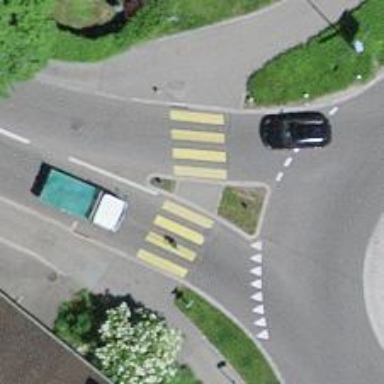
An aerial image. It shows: Zebra crossing on the road.